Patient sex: F
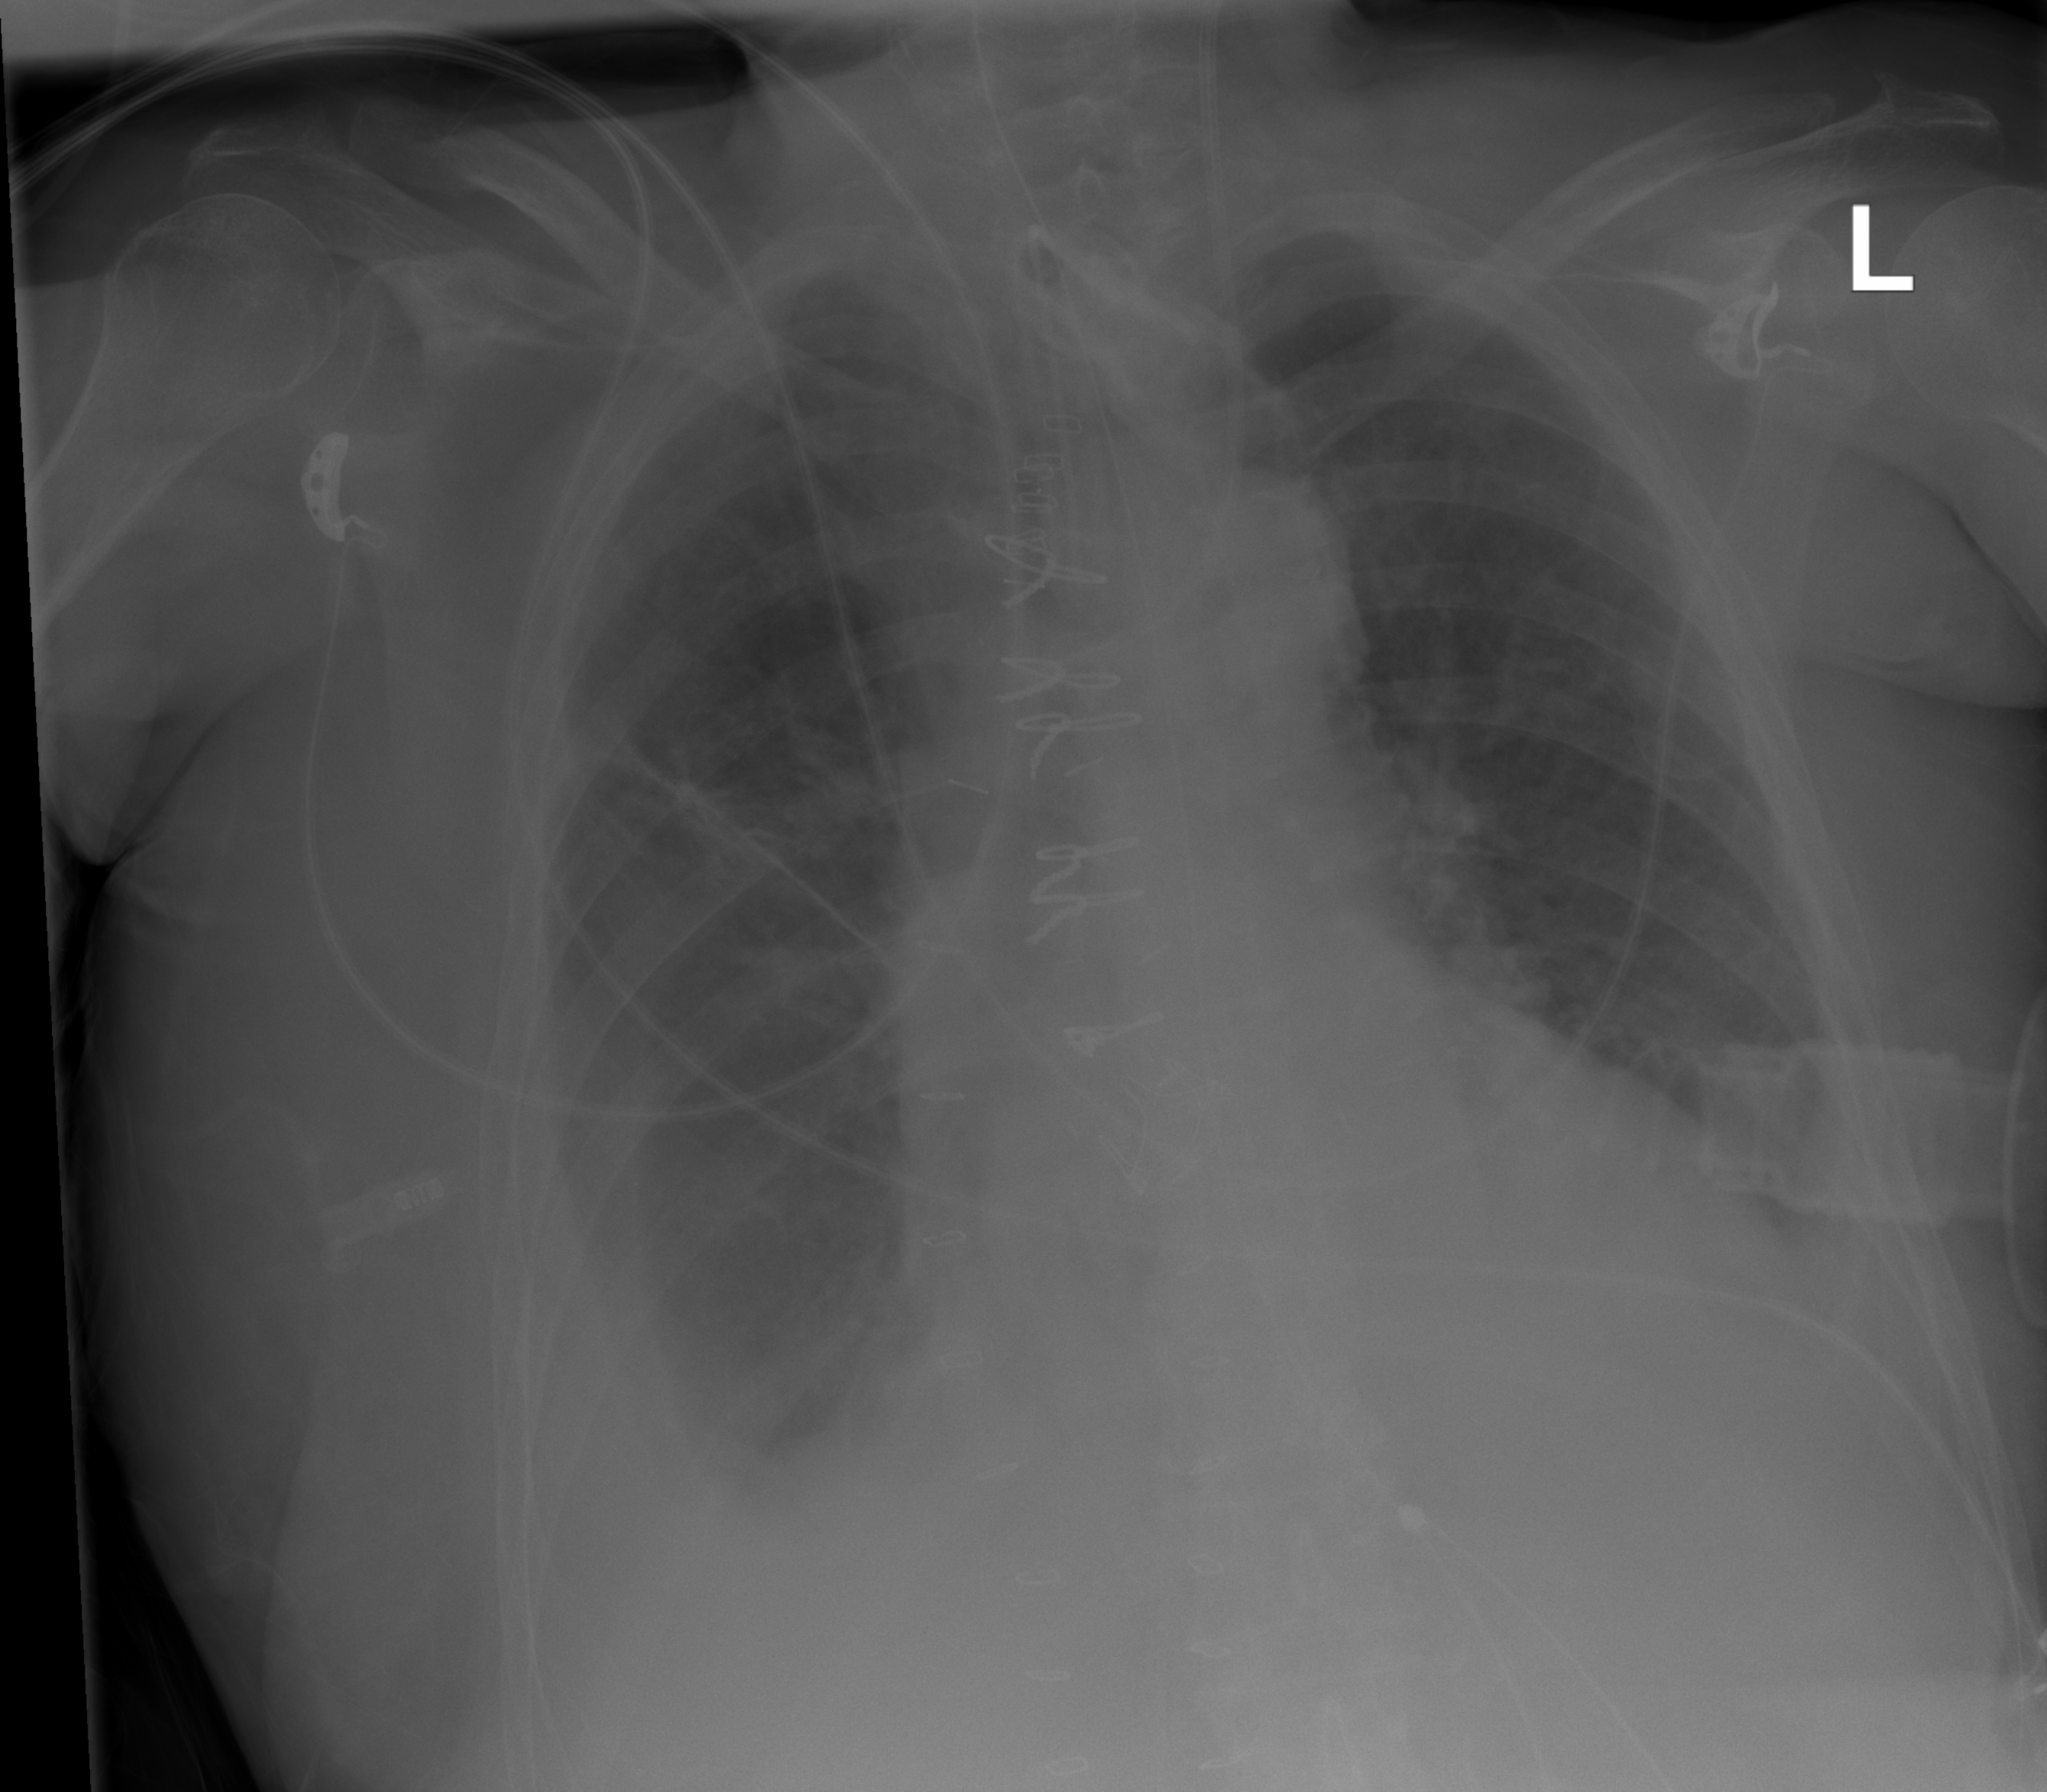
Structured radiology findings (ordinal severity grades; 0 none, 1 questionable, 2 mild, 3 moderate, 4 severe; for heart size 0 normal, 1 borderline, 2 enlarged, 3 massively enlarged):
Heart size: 2
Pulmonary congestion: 0
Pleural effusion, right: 2
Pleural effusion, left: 2
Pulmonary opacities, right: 0
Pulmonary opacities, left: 0
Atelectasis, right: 2
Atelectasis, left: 2